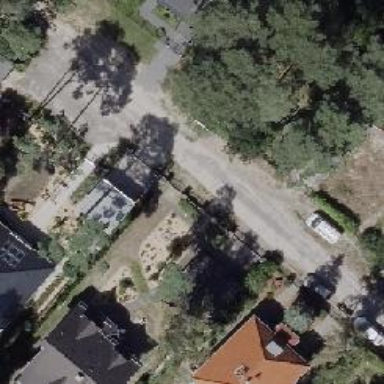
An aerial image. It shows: Asphalt road in residential area.